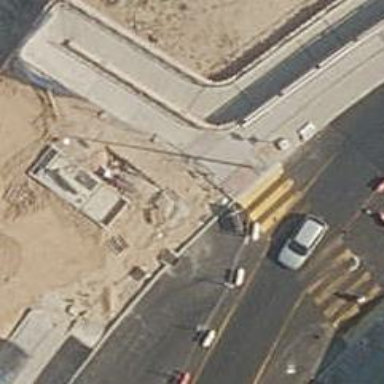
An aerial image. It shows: Zebra crossing on footway.